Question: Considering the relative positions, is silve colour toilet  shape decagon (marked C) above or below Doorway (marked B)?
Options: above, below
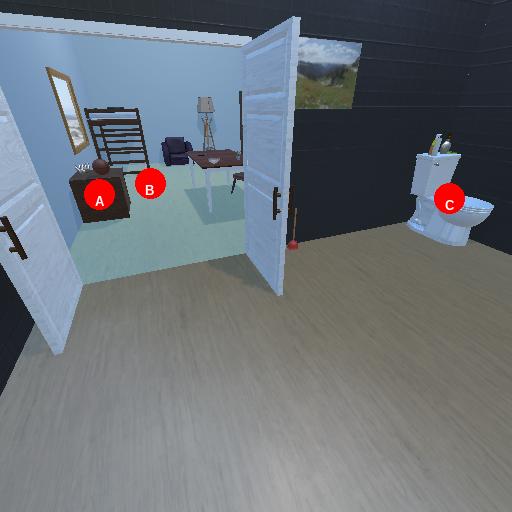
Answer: above